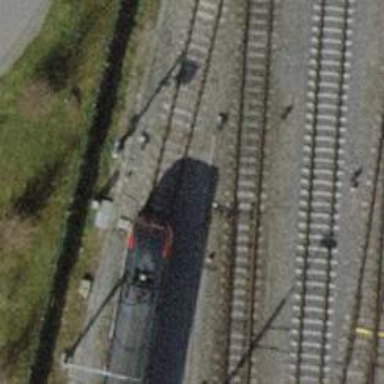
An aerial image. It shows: Single railway track with electrification through contact line.